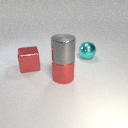
large red metal cylinder in front of large cyan metal sphere